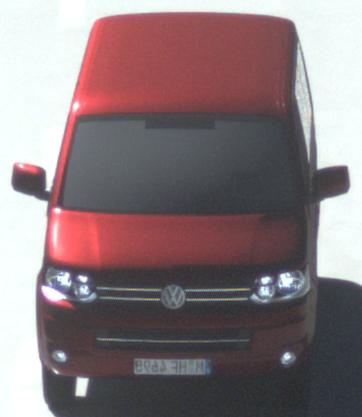
Make: VW Commercial Vehicles (Nutzfahrzeuge)
Model: T5 Multivan 2.0
Detailed model: T5 Multivan
Model produced from: 2009/09
Model produced until: 2013/06
Doors: 4
Color: red
Road condition: wet road
Daytime: morning or afternoon
Contrast: high contrast